Question: I have the following classes:
'''
public class DbCatalogEntry
{
public int id { get; set; }
private string filename;
public long size { get; set; }
public int duration { get; set; }
public int height { get; set; }
public int width { get; set; }
public string vcodec { get; set; }
public List<CatalogAudioStreamEntry> audiostreams { get; set; }
public string imdbId { get; set; }
public int ownedByUser { get; set; }
public string mxHash { get; set; }
}
public class CatalogAudioStreamEntry
{
public int bitrate { get; set; }
public string codec { get; set; }
public string language { get; set; }
public int channels { get; set; }
public string features { get; set; }
}
'''
This is a one to many relationship. I am trying to retrieve a list of 'DbCatalogEntry' objects from the database and also filling the 'audiostreams' in the same query.
I tried the following but it does not work:
'''
var MovieEntryList =
(from vwCat in ctx.sp_GetMovieCatalog(getCurrentUserId())
select new DbCatalogEntry()
{
id = vwCat.id,
size = vwCat.size,
duration = vwCat.duration,
vcodec = vwCat.codec,
Filename = vwCat.filename,
imdbId = vwCat.imdb_id,
mxHash = vwCat.mxhash,
ownedByUser = (int)vwCat.owned,
width = vwCat.width,
height = vwCat.height,
audiostreams =
(from astr in ctx.audiostreamentry
where astr.movie_id == vwCat.id
select new CatalogAudioStreamEntry()
{
bitrate = astr.bitrate,
channels = astr.channels,
codec = astr.codec,
features = astr.features,
language = astr.language
}).ToList()
}).ToList();
'''
Search revealed that you cannot put a ToList() into a linq to entity query as it cannot be converted converted. I read multiple suggestions about changing 'audiostreams' to IEnumerable but was not able to get this to work either. Most attempts compiled fine but faild during runtime with
Can anyone point me to the correct direction to solve this issue? The important thing is that the round trips to the database must be kept at a minimum so it would not be possible to create a client-side subquery for each 'DbCatalogEntry' to fill the list.
To provide more details: This is the model that was generated by EF from my database:

'sp_GetMovieCatalog(getCurrentUserId())' is a stored function on the SQL server which accepts one parameter which is used to filter the results.
What I want to do is selecting from 'movieenty' and load all associated rows from 'audiostreamenty'.
This data should be used to create instances of 'DbCatalogEntry', so the result type would be 'List<DbCatalogEntry>'.
Is that possible at all? Maybe there is a better/easier solution?
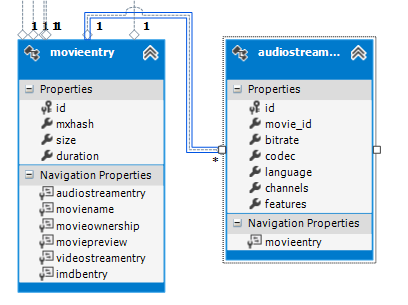
Answer: I believe, you have your problem, because trying to use same context for multiple queries
You can try it this way:
'''
var MovieEntryList =
(from vwCat in ctx.sp_MovieCatalog
where vwCat.owned = currentUserId
select new DbCatalogEntry()
{
id = vwCat.id,
size = vwCat.size,
duration = vwCat.duration,
vcodec = vwCat.codec,
Filename = vwCat.filename,
imdbId = vwCat.imdb_id,
mxHash = vwCat.mxhash,
ownedByUser = (int)vwCat.owned,
width = vwCat.width,
height = vwCat.height,
audiostreams = vwCat.audiostreamentry.Select(astr=>
new CatalogAudioStreamEntry()
{
bitrate = astr.bitrate,
channels = astr.channels,
codec = astr.codec,
features = astr.features,
language = astr.language
}).ToList()
}).ToList();
'''
Or this way:
'''
var MovieEntryList = ctx.audiostreamentry.where(p=>p.movieCatolog.ownedByUser - currentUserId)
//.ToList() //if you call ToList() here futher will be LINQ to Object, and you want have most of problems
.GroupBy(p=>new {Id = p.movieCatolog.id, Owner = p.movieCatolog.p.movieCatolog.id})
.Select(p=> new DbCatalogEntry{
id = p.Key.Id,
ownedByUser = p.Key.Owner,
audiostrams = p.Select(x=>new CatalogAudioStreamEntry
{
bitrate = astr.bitrate,
channels = astr.channels,
codec = astr.codec,
features = astr.features,
language = astr.language
})
})
'''